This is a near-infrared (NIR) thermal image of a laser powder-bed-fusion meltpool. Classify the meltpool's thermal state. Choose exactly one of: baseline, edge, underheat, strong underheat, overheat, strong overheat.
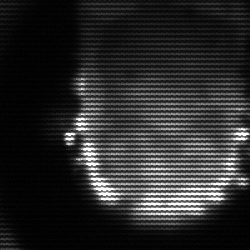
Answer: baseline